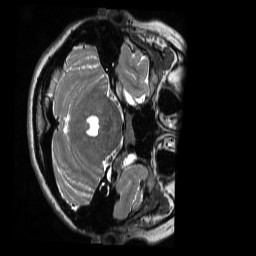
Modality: T2w
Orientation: axial
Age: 22
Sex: female